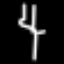
Label: fork